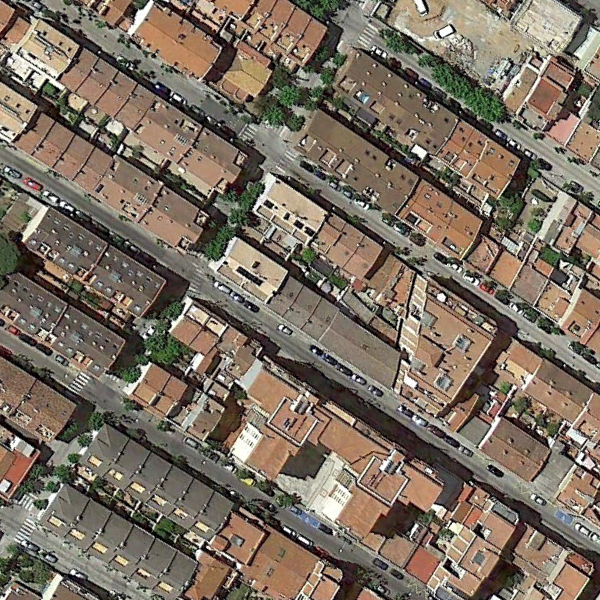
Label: DenseResidential